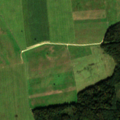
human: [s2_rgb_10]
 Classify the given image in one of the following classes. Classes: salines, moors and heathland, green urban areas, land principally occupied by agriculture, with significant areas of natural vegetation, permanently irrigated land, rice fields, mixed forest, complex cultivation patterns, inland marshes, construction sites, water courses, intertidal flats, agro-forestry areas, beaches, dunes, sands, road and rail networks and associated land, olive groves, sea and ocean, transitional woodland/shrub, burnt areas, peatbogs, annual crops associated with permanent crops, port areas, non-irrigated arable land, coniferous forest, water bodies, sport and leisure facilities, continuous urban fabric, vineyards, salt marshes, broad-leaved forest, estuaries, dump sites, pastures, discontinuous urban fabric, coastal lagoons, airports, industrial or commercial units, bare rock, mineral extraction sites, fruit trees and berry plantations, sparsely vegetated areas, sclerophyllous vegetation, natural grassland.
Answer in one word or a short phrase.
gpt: non-irrigated arable land, mixed forest, transitional woodland/shrub